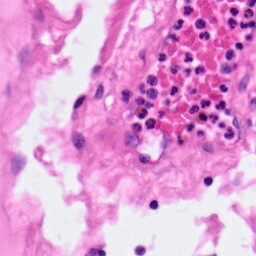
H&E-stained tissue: Pancreatic